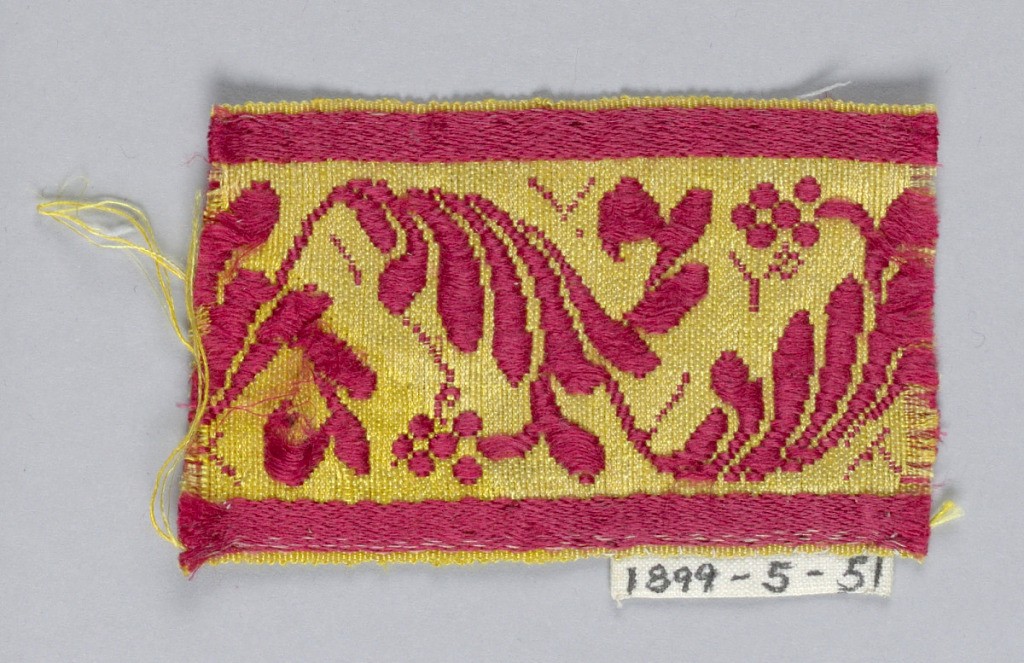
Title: Trimming fragment
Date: ca. 1830
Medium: silk Technique: woven
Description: Leaves and berries in red and yellow.